Field crop: tomato
Growth stage: 1
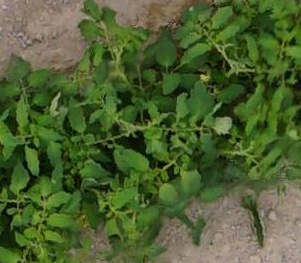
Species: tomato